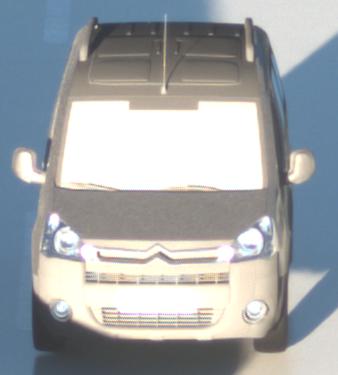
Make: Citroen
Model: Berlingo Kombi VTi 120
Detailed model: Berlingo (II) Kombi
Model produced from: 2009/12
Model produced until: 2012/03
Doors: 5
Color: gray
Road condition: wet road
Daytime: sunrise or sunset
Contrast: high contrast